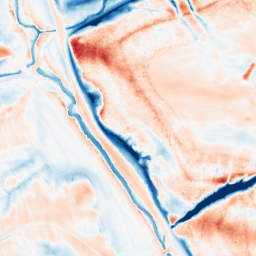
Category: classical
Decomposition family: gaussian_anisotropic
Decomposition parameters: sigma_x: 5
sigma_y: 10
Upsampling method: quadratic
Upsampling parameters: scale: 4
Upsampling scale: 4